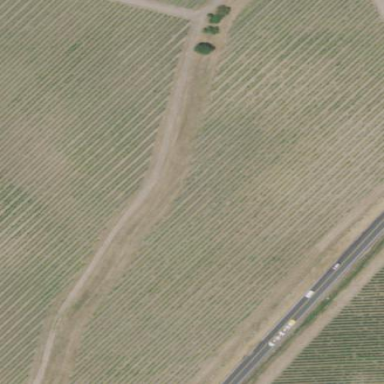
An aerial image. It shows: Vineyard where grapes are grown.